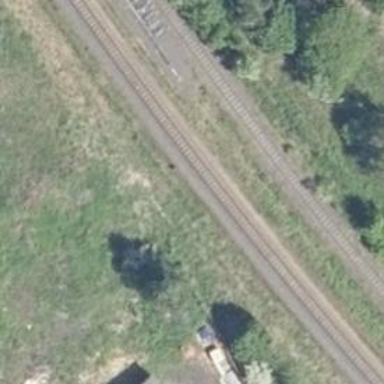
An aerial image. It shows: Solitary milestone along the railway.